Question: This is a <URL>
Also my Python version is 'Python 2.6.2'
Whenever i try to type (according to tutorial)
'''
import wx
app=wx.App()
win=wx.Frame(None)
win.Show()
app.MainLoop()
'''
then 'save' it and 'run it' i receive the following message in GUI Python Shell:
'''
Traceback(most recent call last):
File "E:/Python26/sdf", line 1, in <module>
import wx
File "E:/Python26\wx.py", line 2, in <module>
app=wx.App()
AttributeError: 'module' object has no attribute 'App'
'''
You can also see it in a pic...
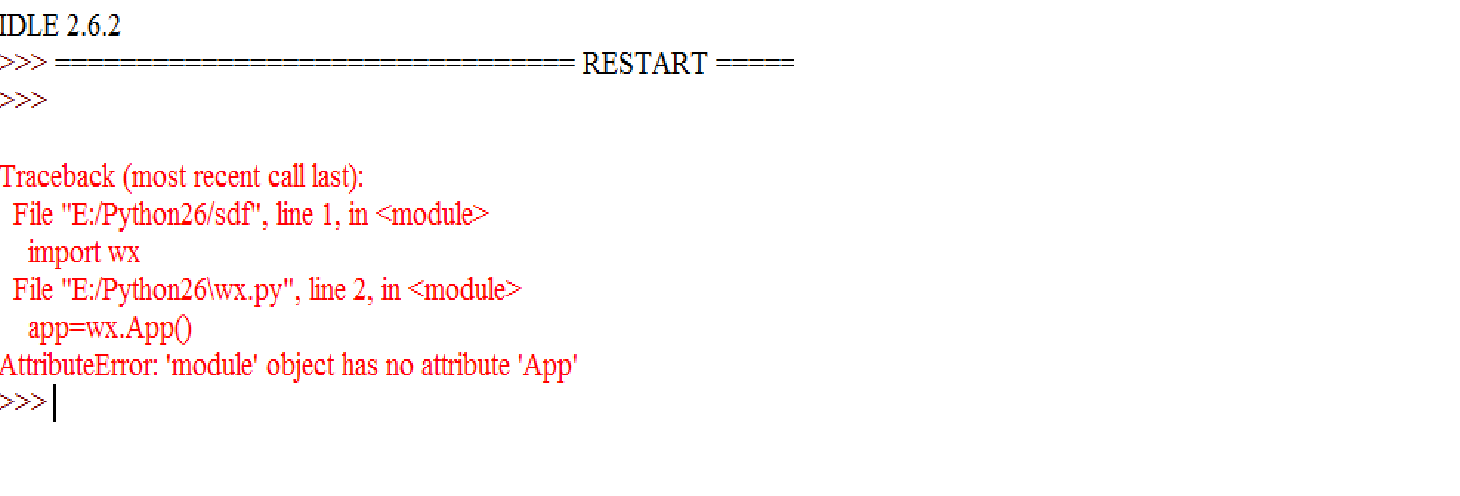
Answer: It looks like you named your script "wx.py" and put it in your root Python directory: C:\Python26. This is part of the search path that Python uses when it imports modules. It finds your wx.py and imports it instead of the real wx package. Save your script with a name that does not conflict with the module you are trying to import.